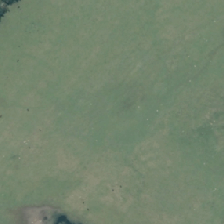
Land cover: lake_pond